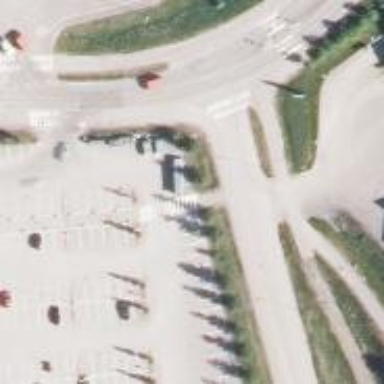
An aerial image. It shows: Crossing on the road.